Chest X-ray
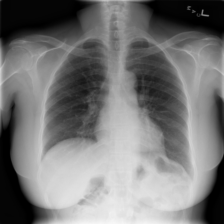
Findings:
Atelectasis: negative
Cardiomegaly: negative
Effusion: negative
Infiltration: negative
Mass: negative
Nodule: negative
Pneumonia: negative
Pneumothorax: negative
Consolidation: negative
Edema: negative
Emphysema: negative
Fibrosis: negative
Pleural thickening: negative
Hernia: negative